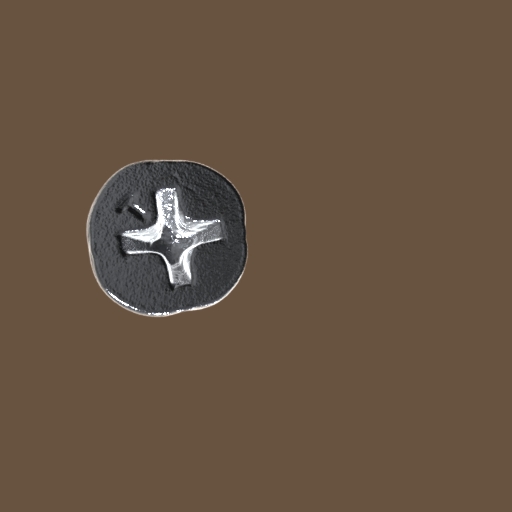
Label: screw